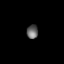
Tissue: lung
Cell type: Myeloid cells
Senescence score: 0.2363
Nuclear area (px): 153
Mean DAPI intensity: 102